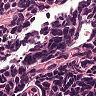
Metastatic tissue present: no